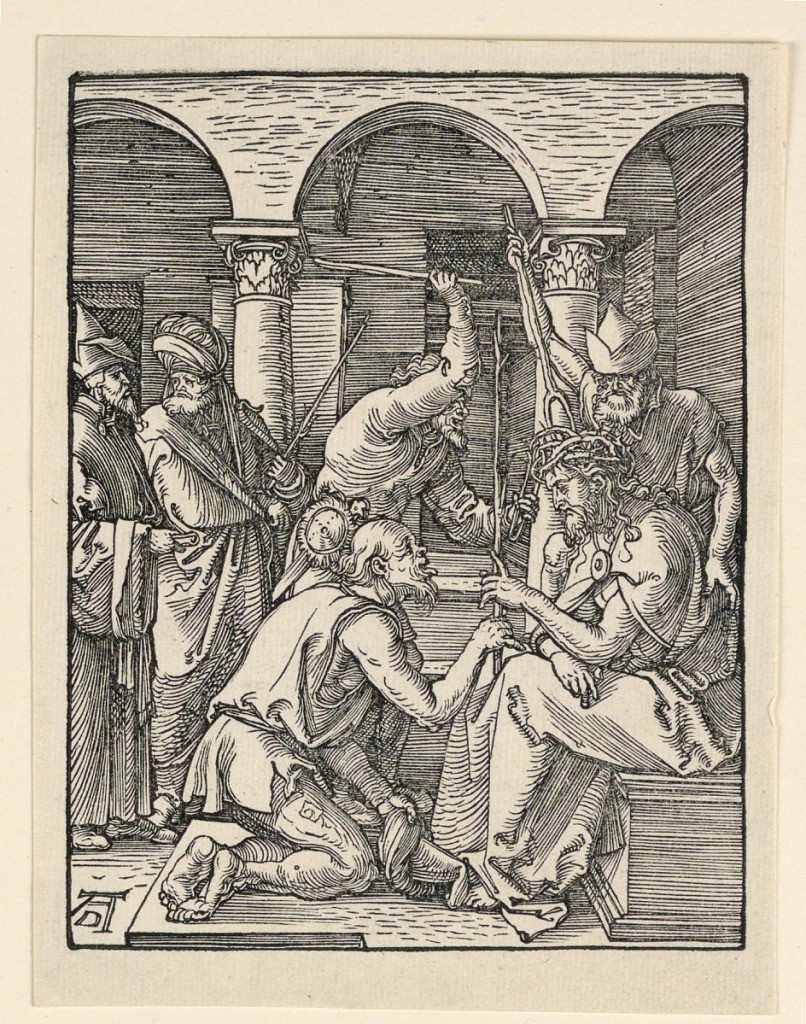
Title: Christ Crowned with Thorns, from The Little Passion Series
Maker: Albrecht Dürer, German, 1471–1528
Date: ca. 1509–1511
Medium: Woodcut on paper
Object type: Print
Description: Christ is seated in the foreground, facing left in profile. He wears a crown of thorns. One of his tormenters kneels before him, offering him a stick. Two others stand behind him. Two men observe scene, left. Monogram of Dürer, lower left.